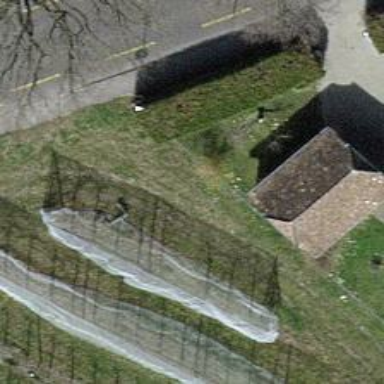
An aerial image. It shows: Fence is in the image.